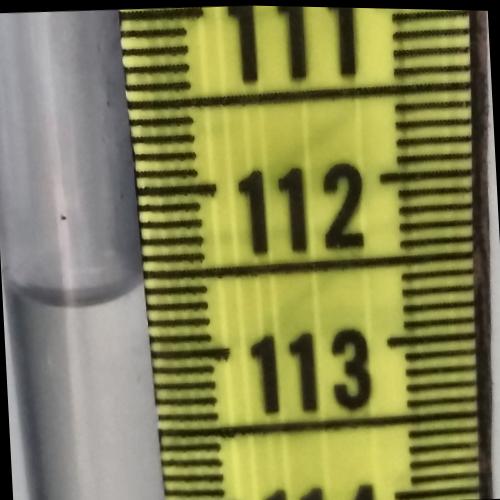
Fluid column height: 112.6 cm